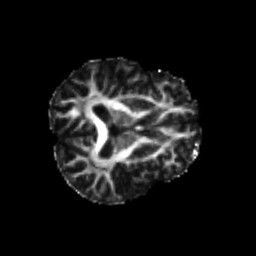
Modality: FA
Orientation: axial
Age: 25
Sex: male
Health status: healthy
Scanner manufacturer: philips
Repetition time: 7.388 s
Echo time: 0.08599 s